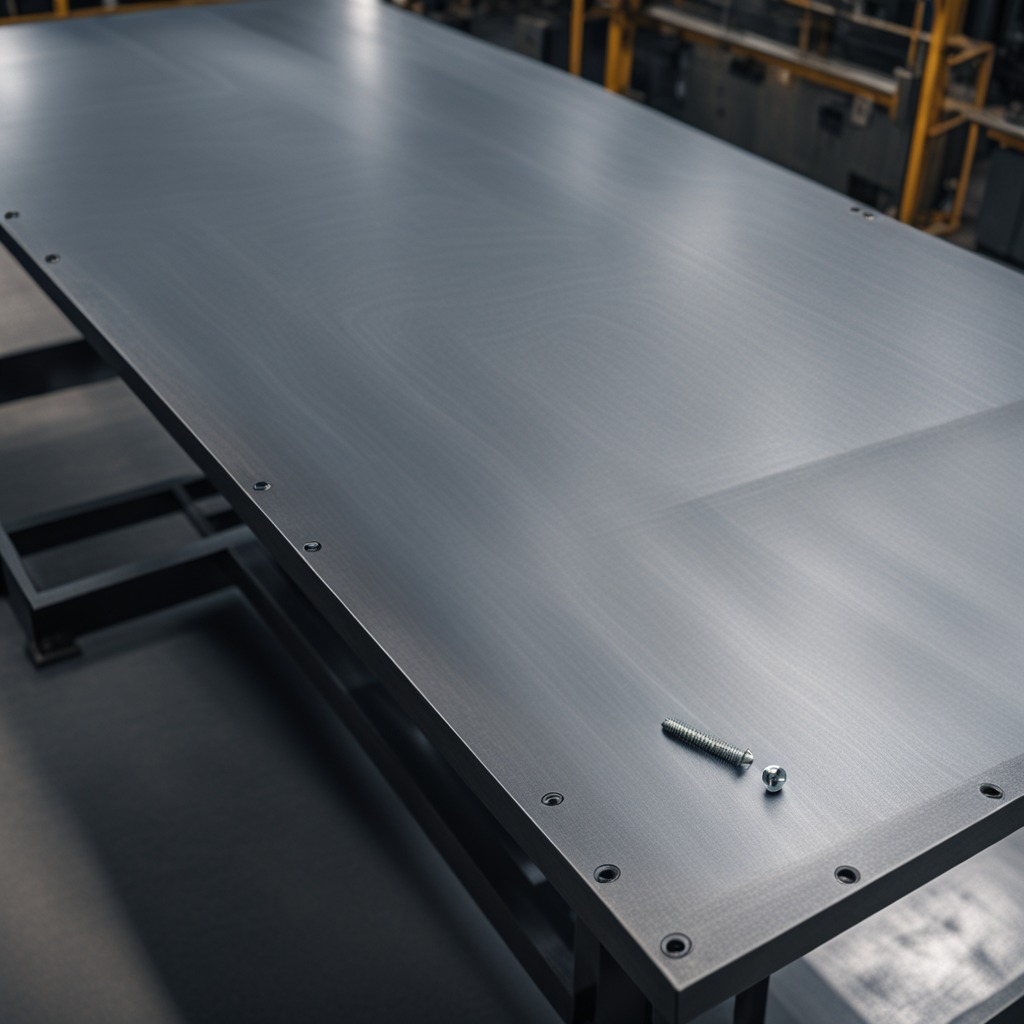
A metal screw is lying on a cold steel table in a mining workshop gritty textures.